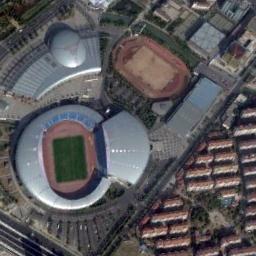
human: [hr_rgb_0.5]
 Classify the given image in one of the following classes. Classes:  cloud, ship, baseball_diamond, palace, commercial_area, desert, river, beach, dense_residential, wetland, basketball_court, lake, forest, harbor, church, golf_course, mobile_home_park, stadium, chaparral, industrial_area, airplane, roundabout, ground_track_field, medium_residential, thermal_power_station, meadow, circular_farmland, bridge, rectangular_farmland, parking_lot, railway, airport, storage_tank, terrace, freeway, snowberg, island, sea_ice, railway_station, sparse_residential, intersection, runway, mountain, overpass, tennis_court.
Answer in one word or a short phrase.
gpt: stadium